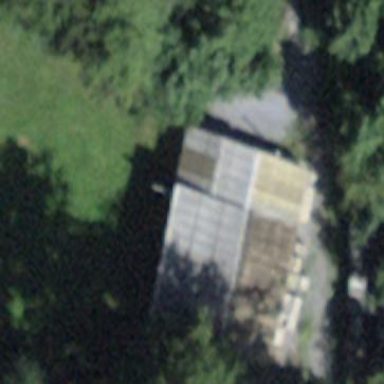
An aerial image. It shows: Building dedicated to shooting sports.